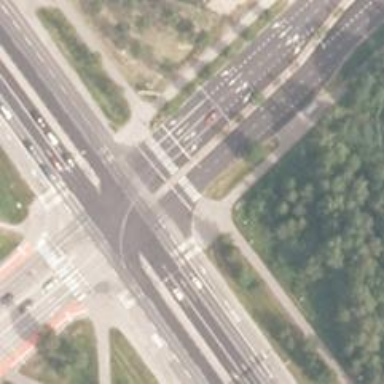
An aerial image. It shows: Secondary road with asphalt surface.